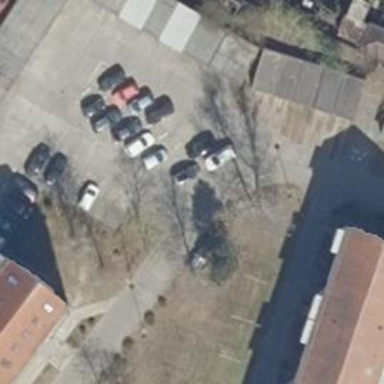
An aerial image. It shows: Parking aisle designated as service road.